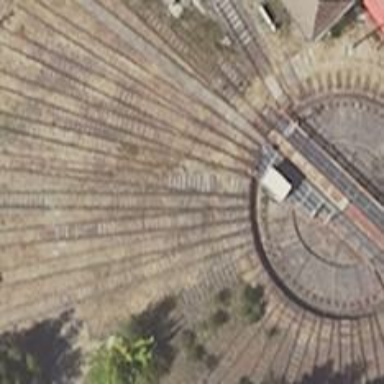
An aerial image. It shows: Railway yard in service.